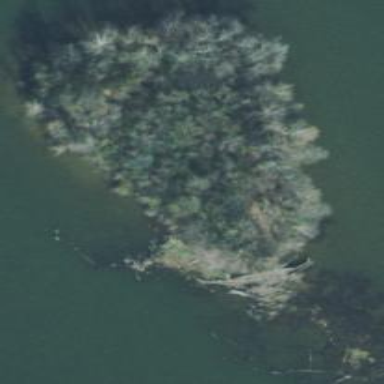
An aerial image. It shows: Islet.